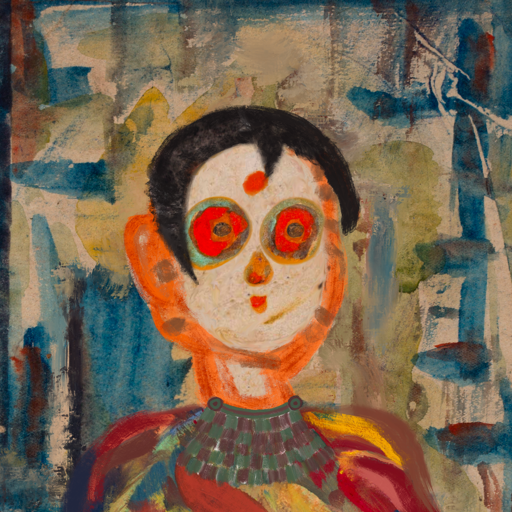
Background: Orphan, Head And Neck Front: Rupkatha, Face Front: Sisters, Bust: Mother_And_Son_Son, Hair Front: Roy_Bahadur, Head Accessory: Blank, Second Necklace: After_Raid, Necklace: Blank, Baby: Blank